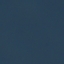
Label: SeaLake